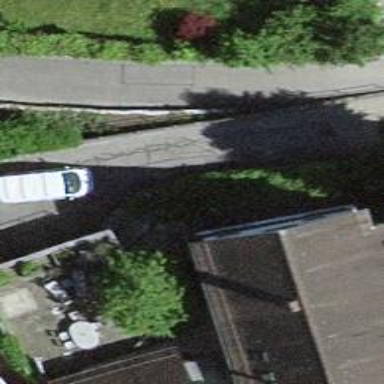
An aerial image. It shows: Paved residential road.